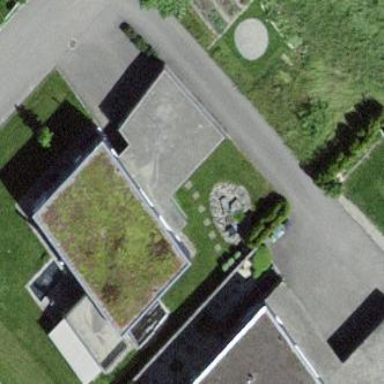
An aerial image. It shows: Garage with flat roof.